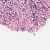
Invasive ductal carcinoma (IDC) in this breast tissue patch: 1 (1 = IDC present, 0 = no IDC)